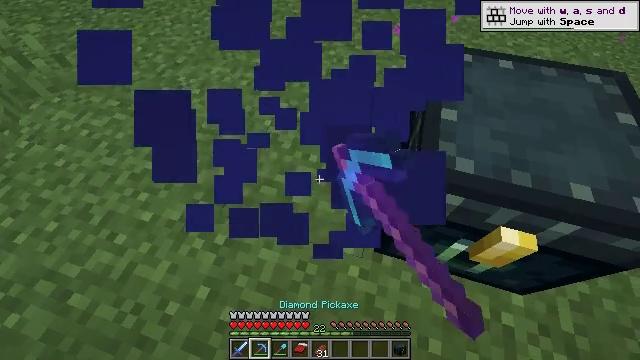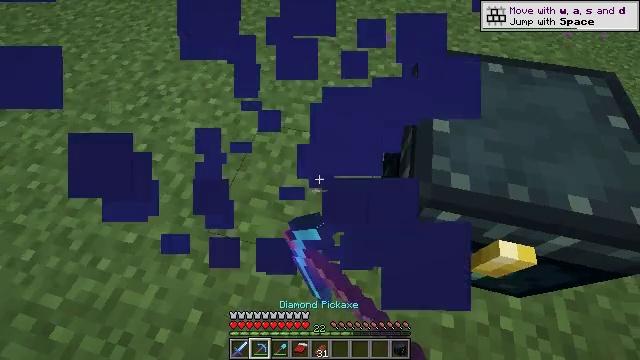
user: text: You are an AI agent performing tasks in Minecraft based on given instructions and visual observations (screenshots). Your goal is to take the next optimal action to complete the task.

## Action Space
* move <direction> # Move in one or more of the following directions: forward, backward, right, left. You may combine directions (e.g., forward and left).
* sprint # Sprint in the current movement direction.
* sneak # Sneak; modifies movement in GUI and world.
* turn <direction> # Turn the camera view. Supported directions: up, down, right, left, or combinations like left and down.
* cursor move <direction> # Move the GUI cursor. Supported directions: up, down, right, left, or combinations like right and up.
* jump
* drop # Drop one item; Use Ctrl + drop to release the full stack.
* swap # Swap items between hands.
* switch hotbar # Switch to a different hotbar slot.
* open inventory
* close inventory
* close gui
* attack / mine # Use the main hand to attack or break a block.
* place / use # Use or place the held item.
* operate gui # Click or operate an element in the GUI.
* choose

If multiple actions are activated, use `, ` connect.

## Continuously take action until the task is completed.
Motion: motion action
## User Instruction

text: Collect the blue shulker box into your inventory.
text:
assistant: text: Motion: move forward, turn right
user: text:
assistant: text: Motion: no_op